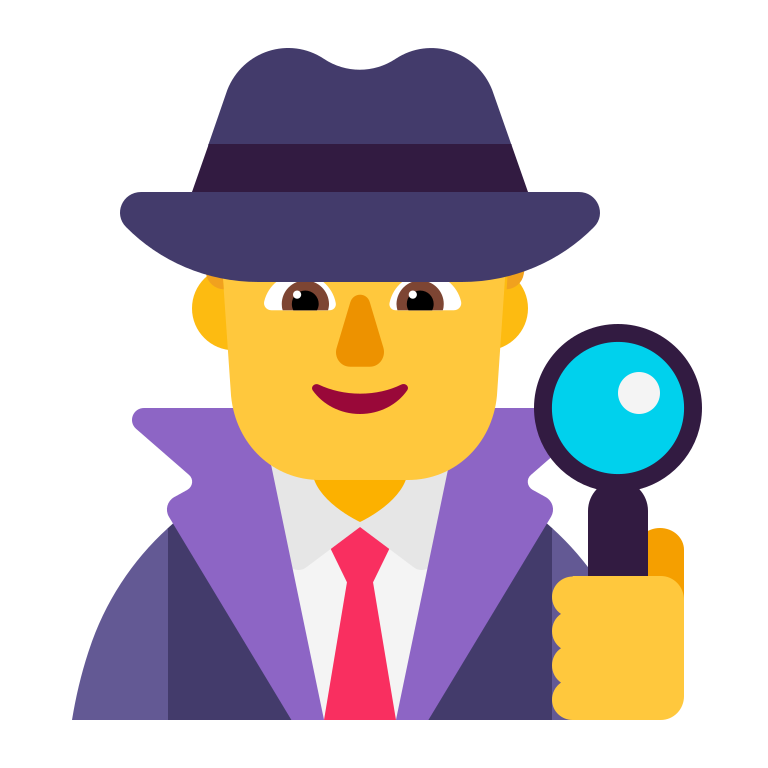
man detective flat default